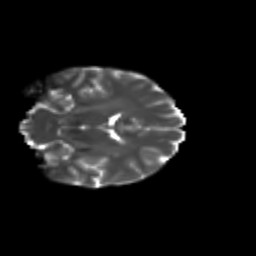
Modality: T2w
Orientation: coronal
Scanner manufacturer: siemens
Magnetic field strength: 3 T
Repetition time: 9.2 s
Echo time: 0.084 s